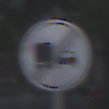
Verkehrszeichen: EndeUeberholverbotKraftfahrzeuge
Umgebung: Outdoor, Urban
Tageszeit: MorningAfternoon
Wetter: Clear
Licht: Natural
Jahreszeit: NotSpecified
Kontrast: HighContrast